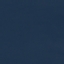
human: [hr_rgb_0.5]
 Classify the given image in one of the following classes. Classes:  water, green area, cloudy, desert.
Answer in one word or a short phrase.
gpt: water